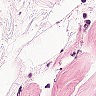
Metastatic tissue present: no